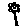
Label: flower